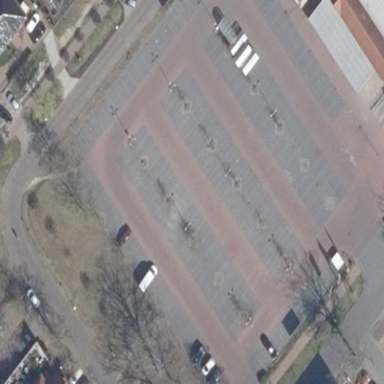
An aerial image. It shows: Paved parking area.